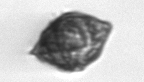
Label: Kryptoperidinium_triquetrum